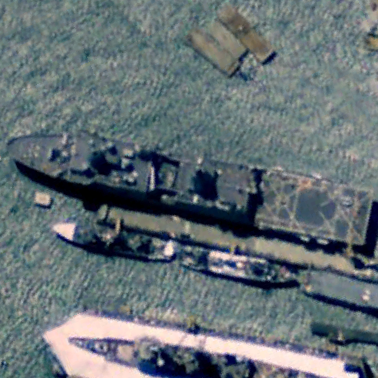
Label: combat